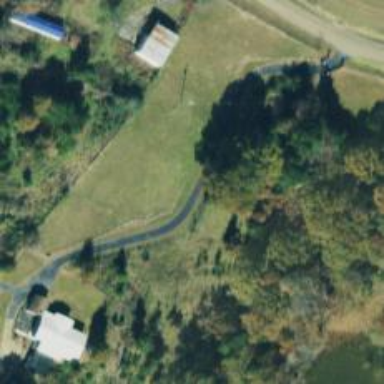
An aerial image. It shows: Driveway leading to service road.